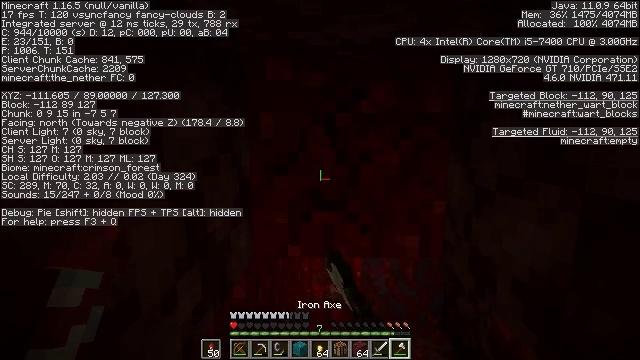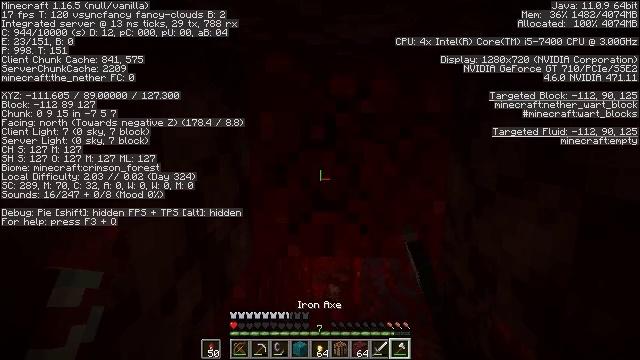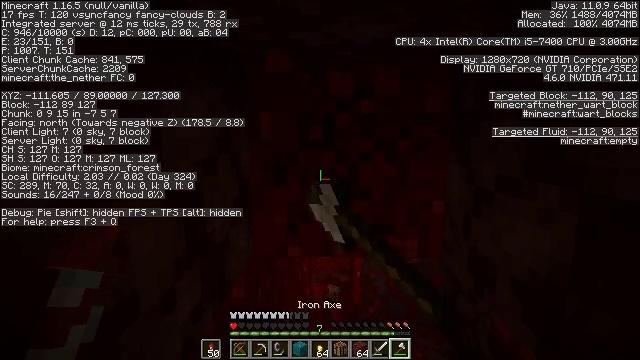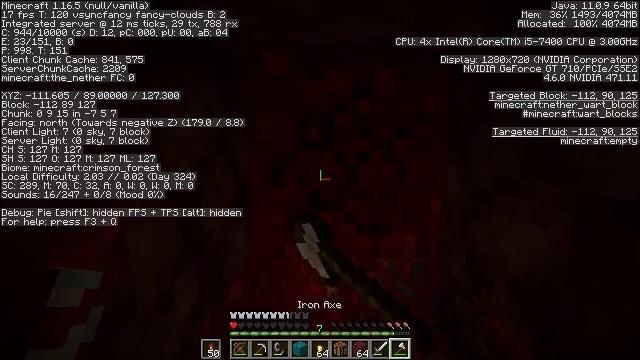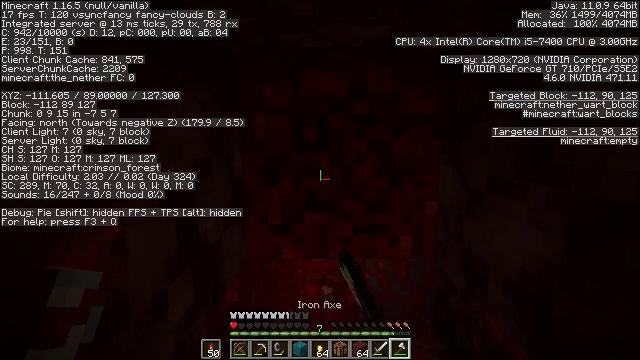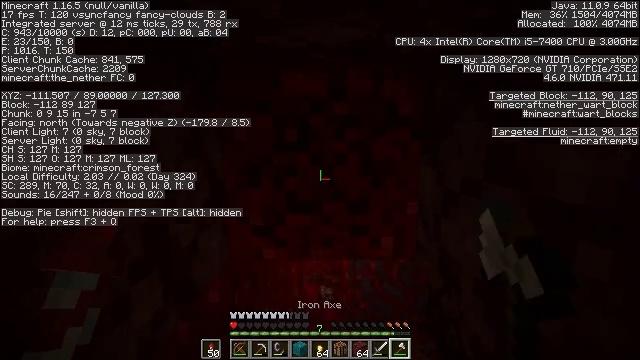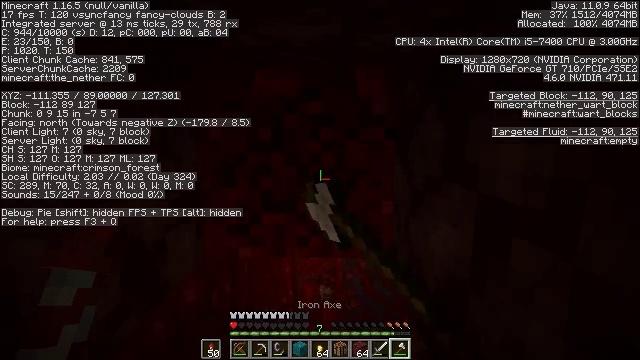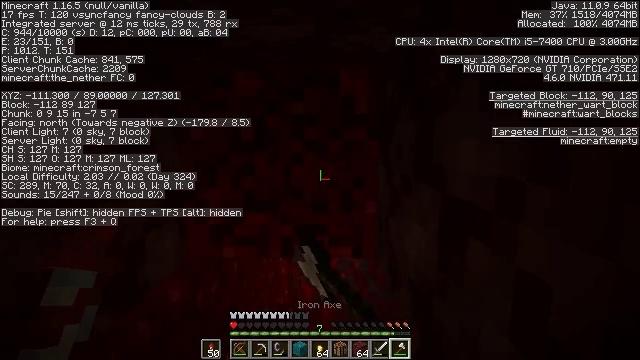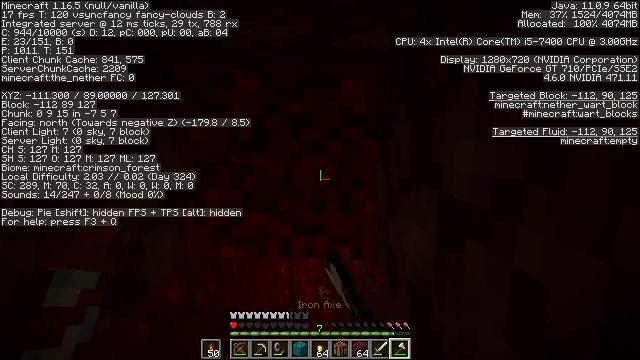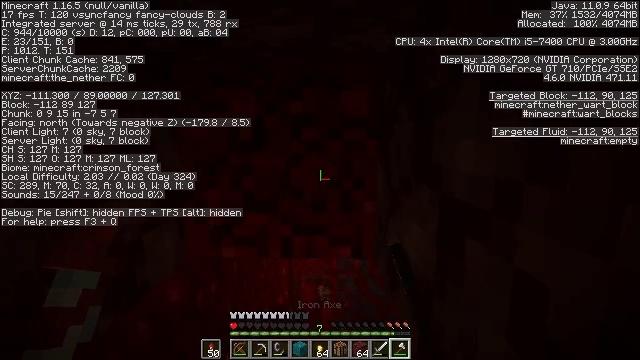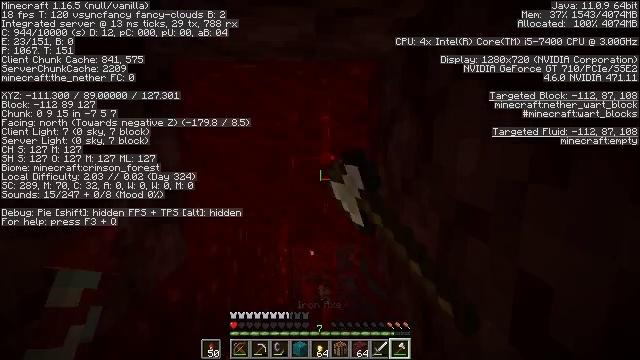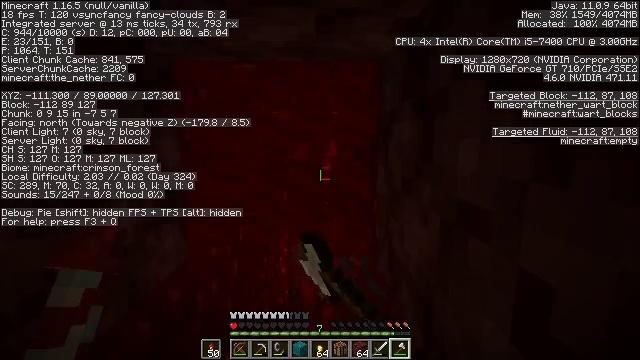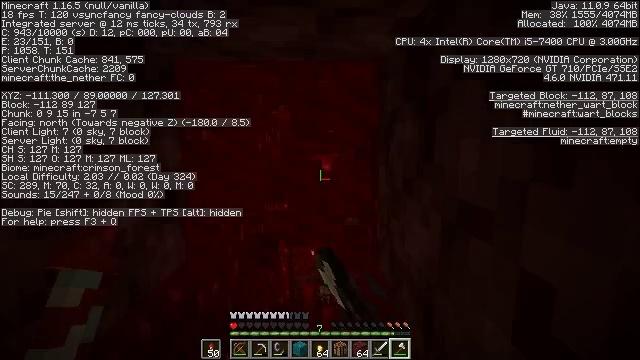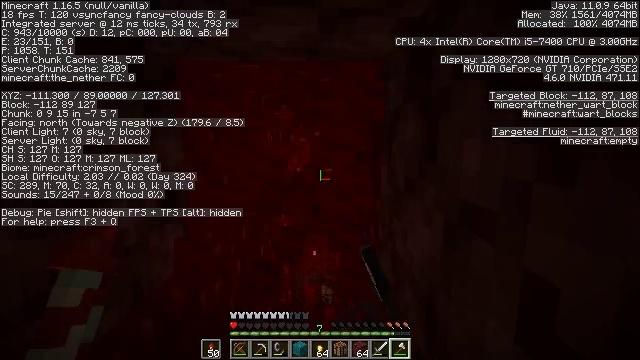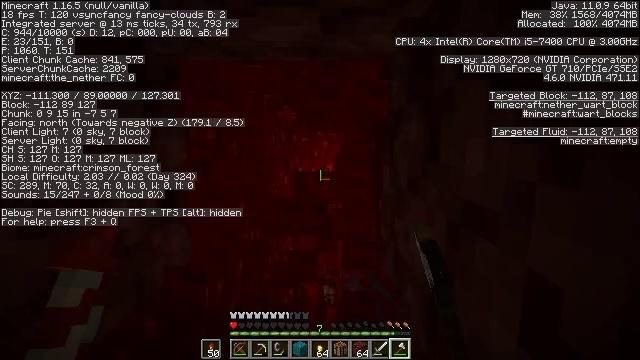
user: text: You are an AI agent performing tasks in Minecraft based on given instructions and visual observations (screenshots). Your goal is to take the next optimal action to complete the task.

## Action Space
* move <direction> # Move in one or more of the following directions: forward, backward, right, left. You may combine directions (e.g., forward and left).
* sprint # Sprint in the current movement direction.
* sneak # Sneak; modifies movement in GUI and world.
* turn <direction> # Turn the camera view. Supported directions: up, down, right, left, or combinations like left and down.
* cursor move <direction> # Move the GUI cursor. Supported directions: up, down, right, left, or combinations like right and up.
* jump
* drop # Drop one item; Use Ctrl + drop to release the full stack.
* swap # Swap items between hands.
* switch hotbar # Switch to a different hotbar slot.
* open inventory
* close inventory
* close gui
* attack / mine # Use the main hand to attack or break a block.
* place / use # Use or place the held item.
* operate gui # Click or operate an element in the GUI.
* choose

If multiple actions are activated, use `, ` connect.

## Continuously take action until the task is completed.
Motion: motion action
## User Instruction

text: Gather the nether wart block from a crimson forest.
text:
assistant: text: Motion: attack / mine
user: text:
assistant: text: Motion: attack / mine
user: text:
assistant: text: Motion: attack / mine
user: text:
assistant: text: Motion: attack / mine
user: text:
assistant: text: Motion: move right, attack / mine
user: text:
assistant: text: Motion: move right, attack / mine
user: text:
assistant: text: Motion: attack / mine
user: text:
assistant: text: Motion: attack / mine
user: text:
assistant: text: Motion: attack / mine
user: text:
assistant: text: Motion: attack / mine
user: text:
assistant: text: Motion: attack / mine
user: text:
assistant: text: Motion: attack / mine
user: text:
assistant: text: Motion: attack / mine
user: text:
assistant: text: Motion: attack / mine
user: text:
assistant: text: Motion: attack / mine